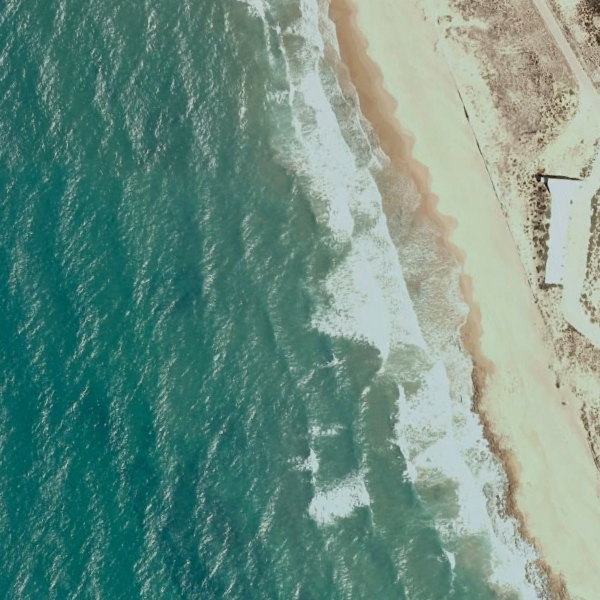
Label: Beach